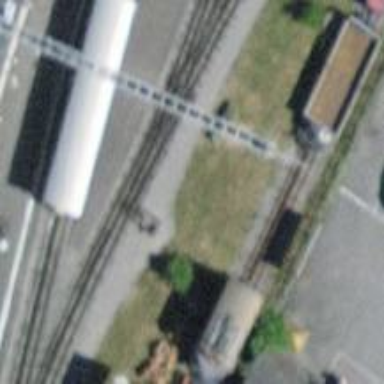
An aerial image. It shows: Railway switch.